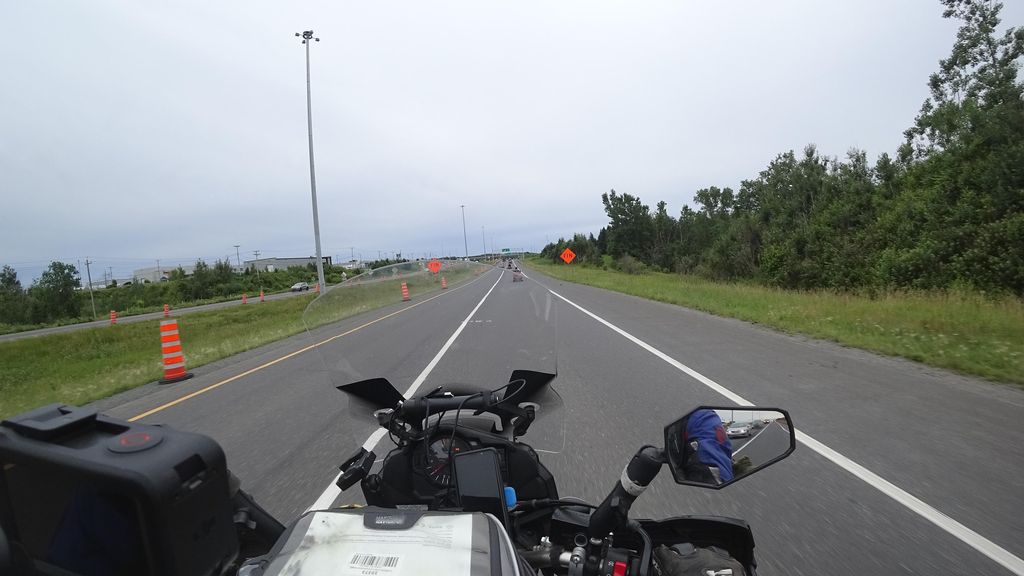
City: quebec_city